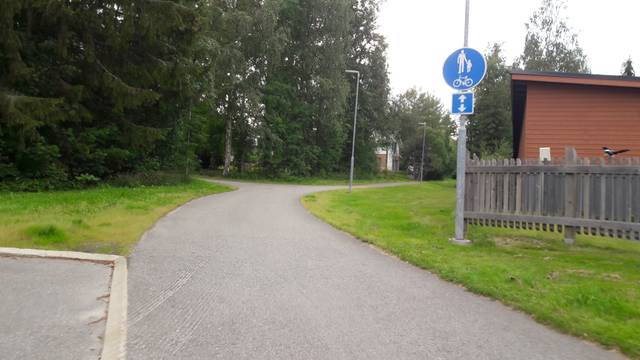
Region: Finland
Coordinates: 62.592, 29.797